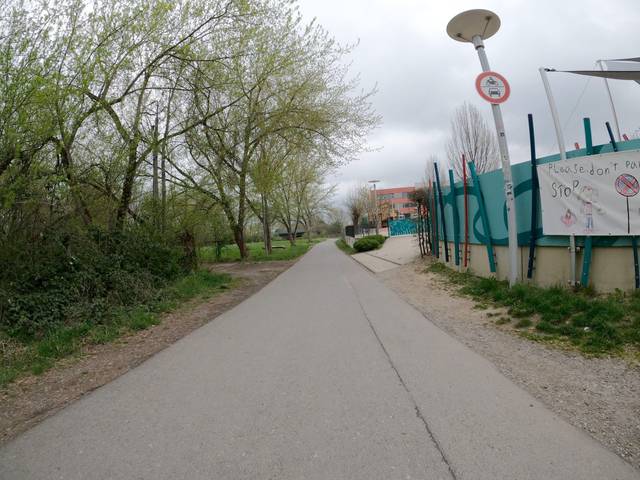
Region: Germany
Coordinates: 50.935, 11.598